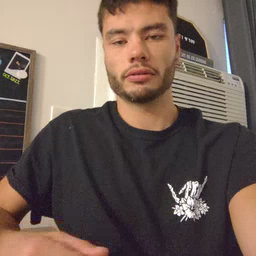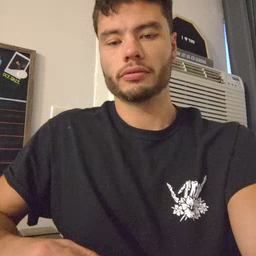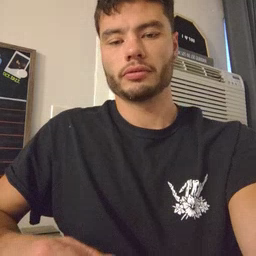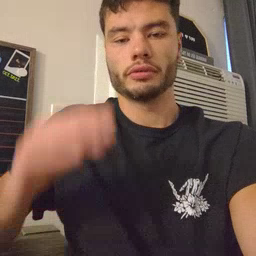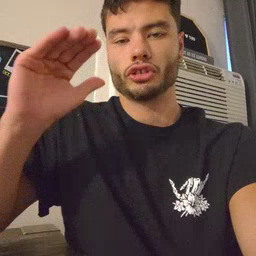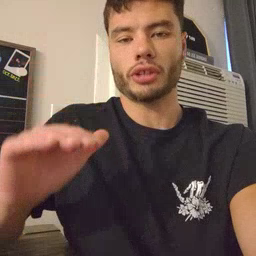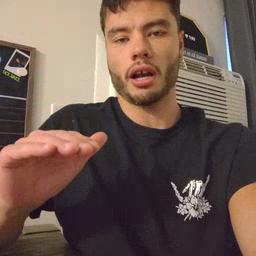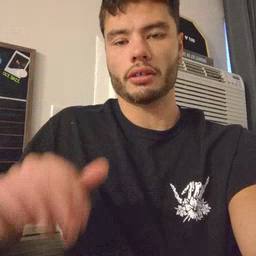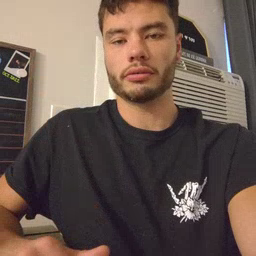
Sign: child